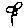
Label: flower